Question: In my Angular app I have a login function. But when I send wrong credentials and response come with status 401: Bad Credentials (there's even response.status = 401) it still goes to success.
So I'm getting $notify "Success login and then html error page in my interceptor. That's confusing. I'm not sure what I've done to create this mess.
'''
this.getTokenCustom = function (user) {
$http.post('/login',
JSON.stringify({username: user.username, password: user.password}))
.then(
function success(response) {
localStorage.setItem('token', response.data.token);
$.notify({message: "Success login"},{type:'success'});
$state.go('roles');
},
function error(data) {
console.log(data);
$.notify({message: data.data.message},{type:'danger'});
}
);
};
'''
'''
this.getTokenCustom = function (user) {
$http.post('/login',
JSON.stringify({username: user.username, password: user.password}))
.then(
function success(response) {
localStorage.setItem('token', response.data.token);
$.notify({message: response.status + " Success login"},{type:'success'});
$state.go('roles');
},
function error(data) {
console.log(data);
$.notify({message: data.data.message},{type:'danger'});
}
);
};
'''

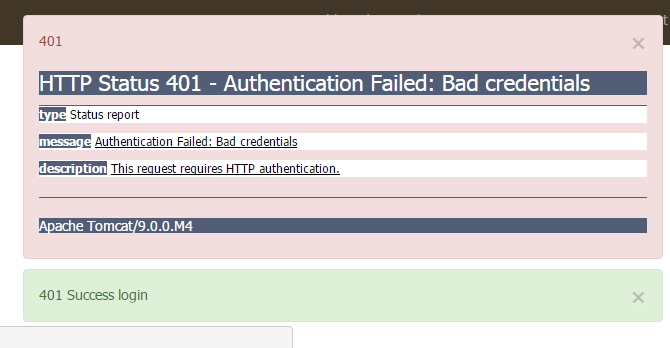
Answer: The likely cause of this is that you may have a custom interceptor that doesn't handle error conditions properly.
This post can point you on the right direction: <URL>
To quote the post:
> When you handle the requestError or the responseError for a interceptor and you wish to pass the error on to the next handler you must use the promise api to reject the message:
'''
$httpProvider.interceptors.push(function($q) {
return {
'requestError': function(rejection) {
// handle same as below
},
'responseError': function(rejection) {
if (canRecover(rejection)) {
// if you can recover then don't call q.reject()
// will go to success handlers
return responseOrNewPromise;
}
// !!Important Must use promise api's q.reject()
// to properly implement this interceptor
// or the response will go the success handler of the caller
return $q.reject(rejection);
}
};
});
'''
A similar <URL> and the issue had to do with a custom interceptor not handling error conditions properly.